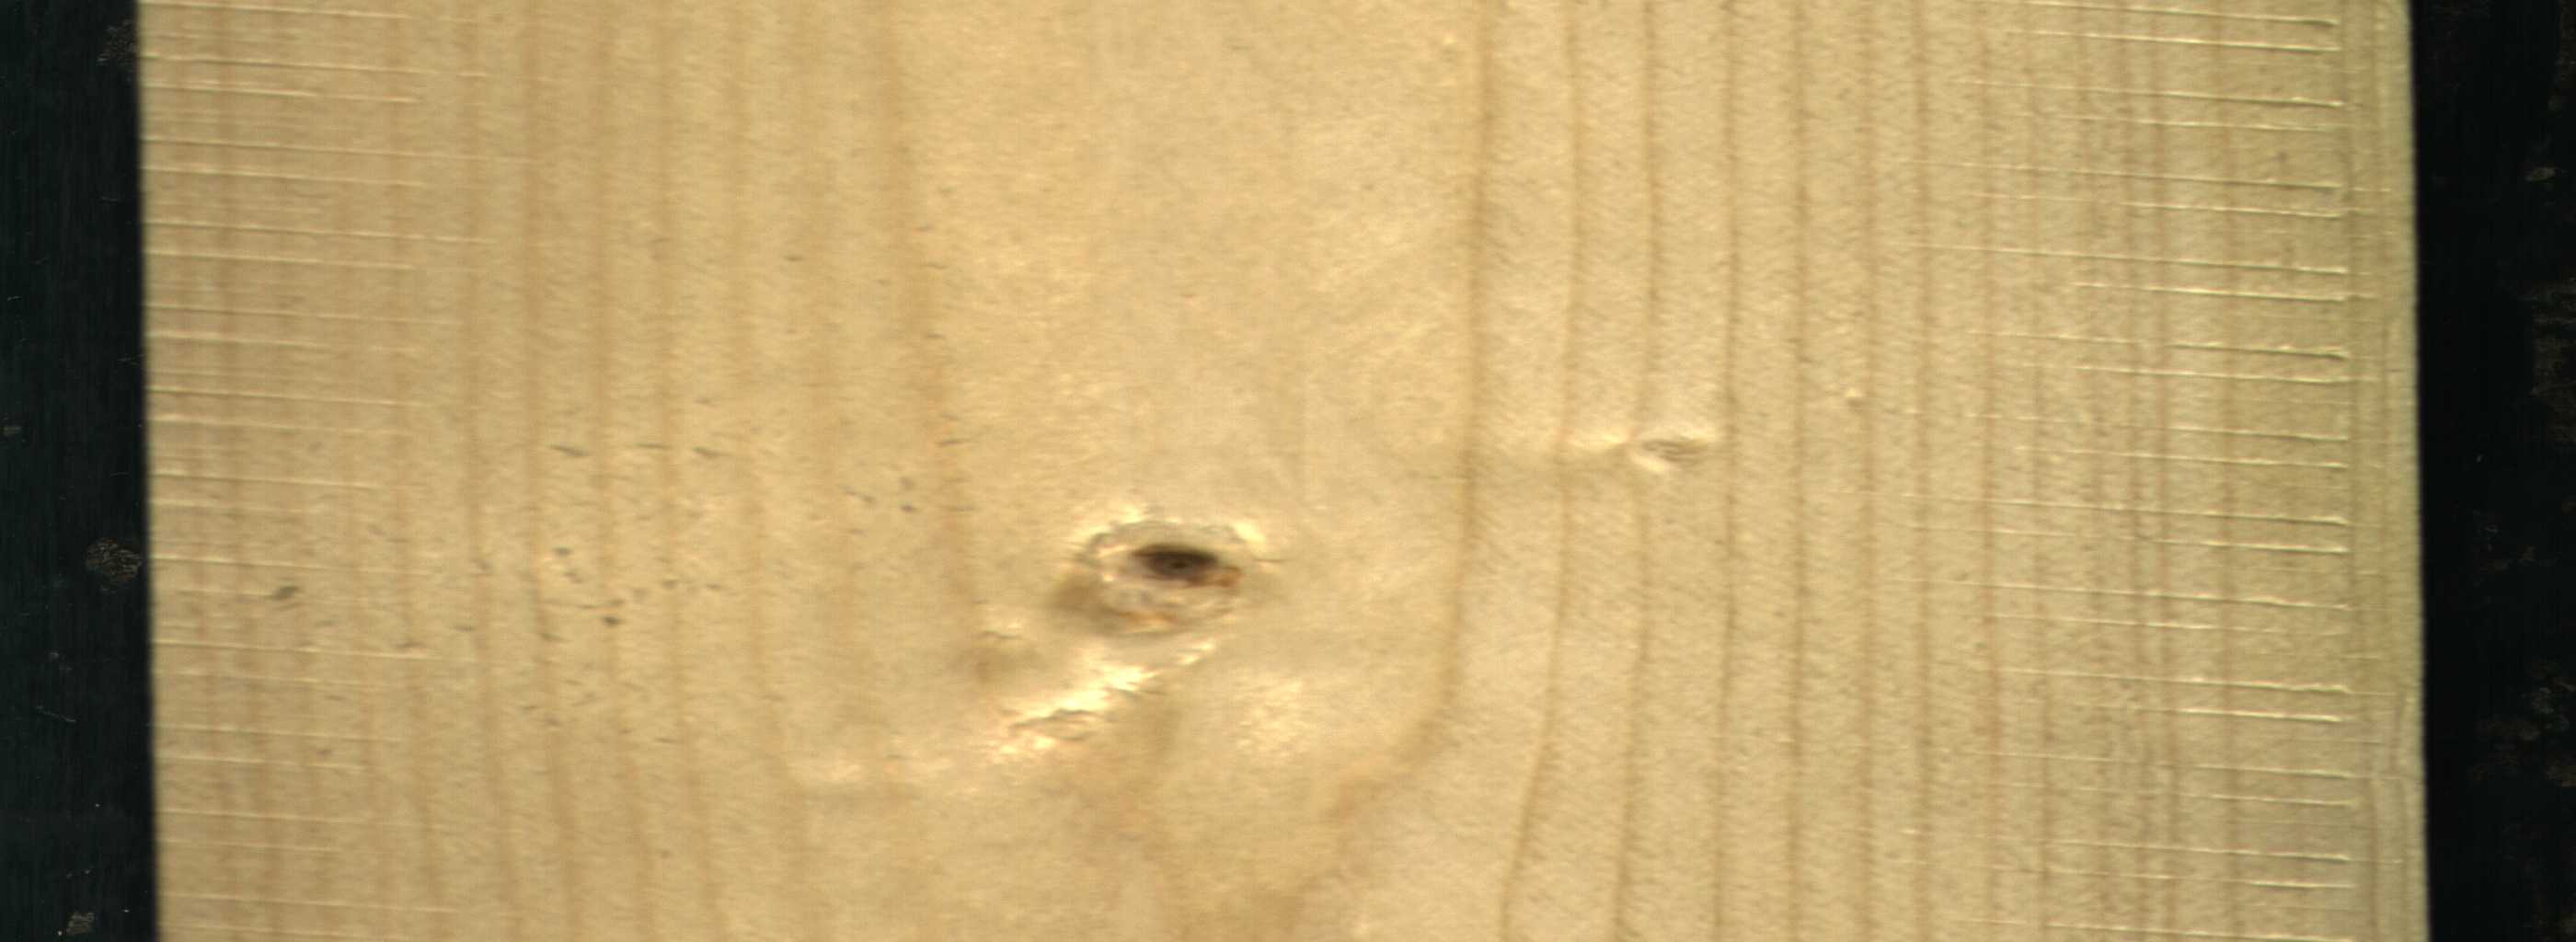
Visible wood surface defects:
Dead_Knot